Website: home-depot
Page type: customer-info-address
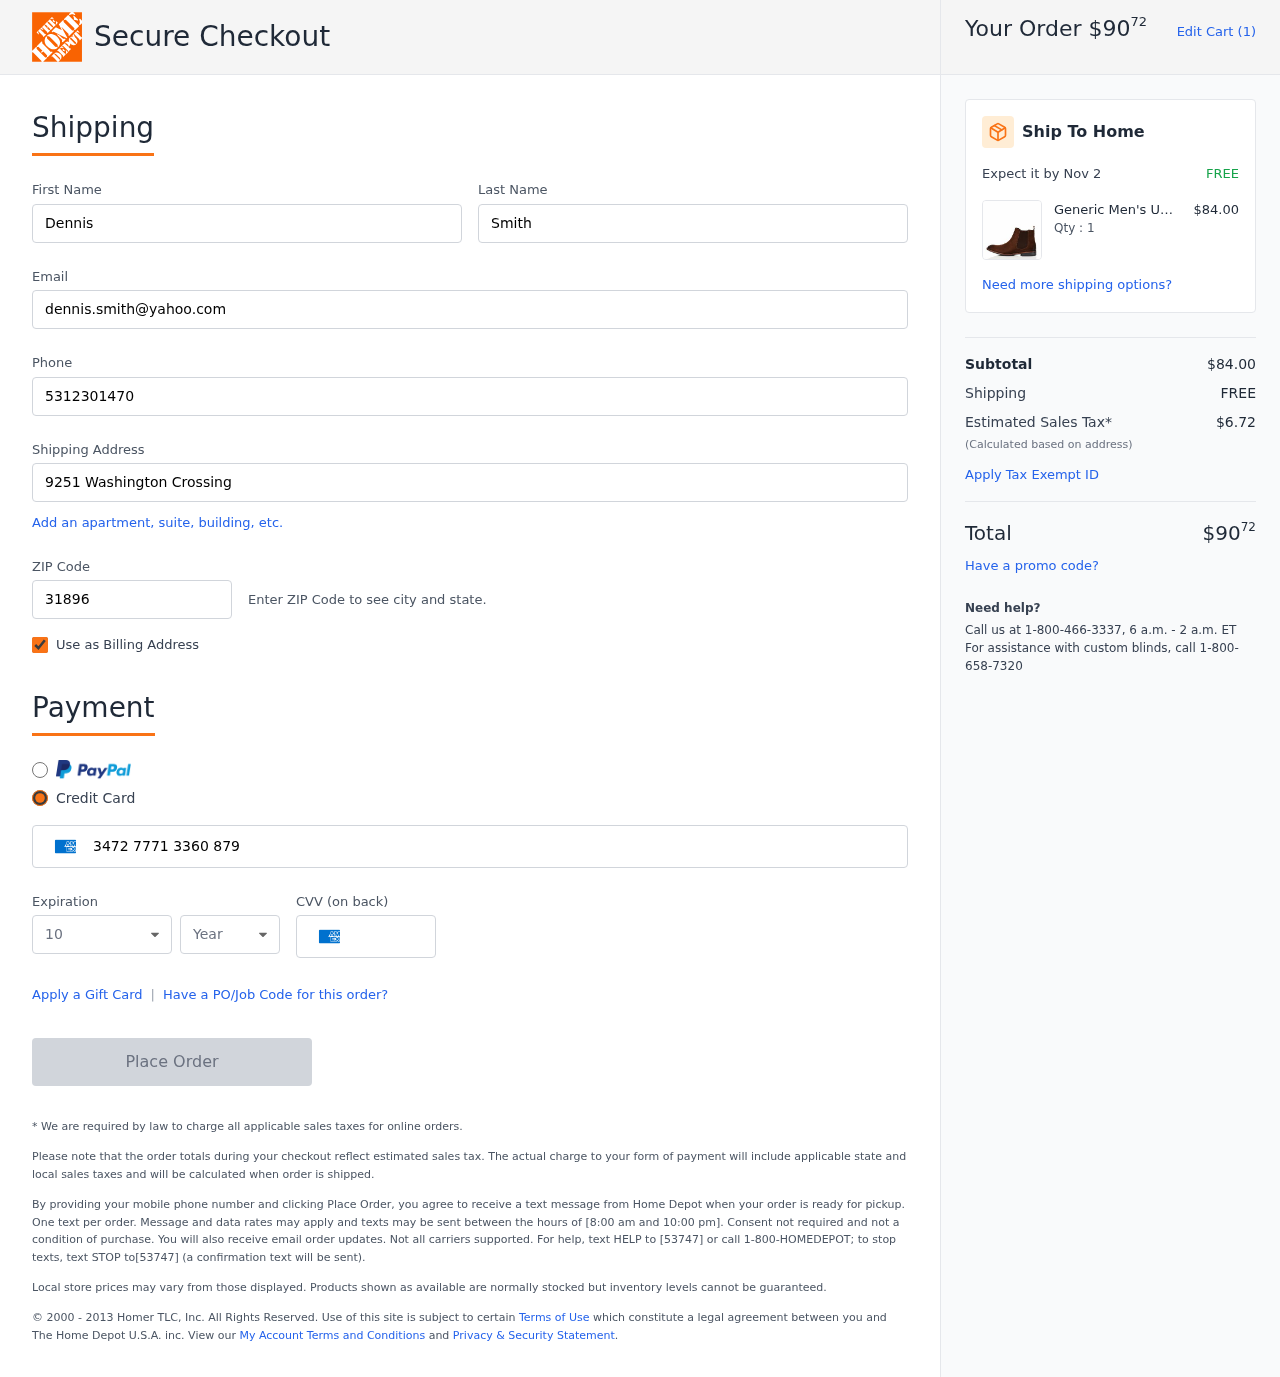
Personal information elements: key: PII_CARD_CVV
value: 3929
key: PII_CARD_EXPIRY_MONTH
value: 10
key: PII_CARD_EXPIRY_YEAR
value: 26
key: PII_CARD_NUMBER
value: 3472 7771 3360 879
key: PII_EMAIL
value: dennis.smith@yahoo.com
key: PII_FIRSTNAME
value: Dennis
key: PII_LASTNAME
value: Smith
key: PII_PHONE
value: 5312301470
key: PII_POSTCODE
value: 31896
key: PII_STREET
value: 9251 Washington Crossing
Product elements: key: PRODUCT1_BRAND
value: Generic
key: PRODUCT1_NAME
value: Men's Um1359 Chelsea Boots, Brown Chocolate, US:5
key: PRODUCT1_PRICE
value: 84
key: PRODUCT1_QUANTITY
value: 1
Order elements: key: ORDER_TOTAL
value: $9072
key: ORDER_NUM_ITEMS
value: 1
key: ORDER_DELIVERY_DATE
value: Nov 2
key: ORDER_SUBTOTAL
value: $84.00
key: ORDER_SHIPPING_COST
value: FREE
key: ORDER_TAX
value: $6.72